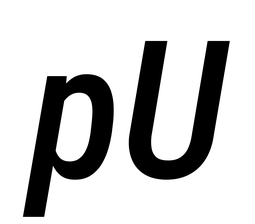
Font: Roboto-Italic_Condensed_Medium_Italic